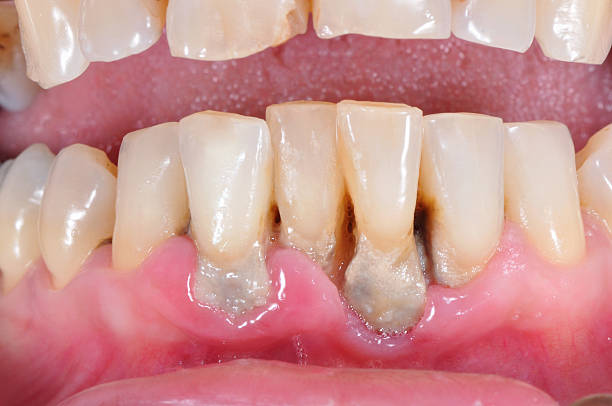
Condition: Gingivitis